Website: crate-barrel
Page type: cross-sells
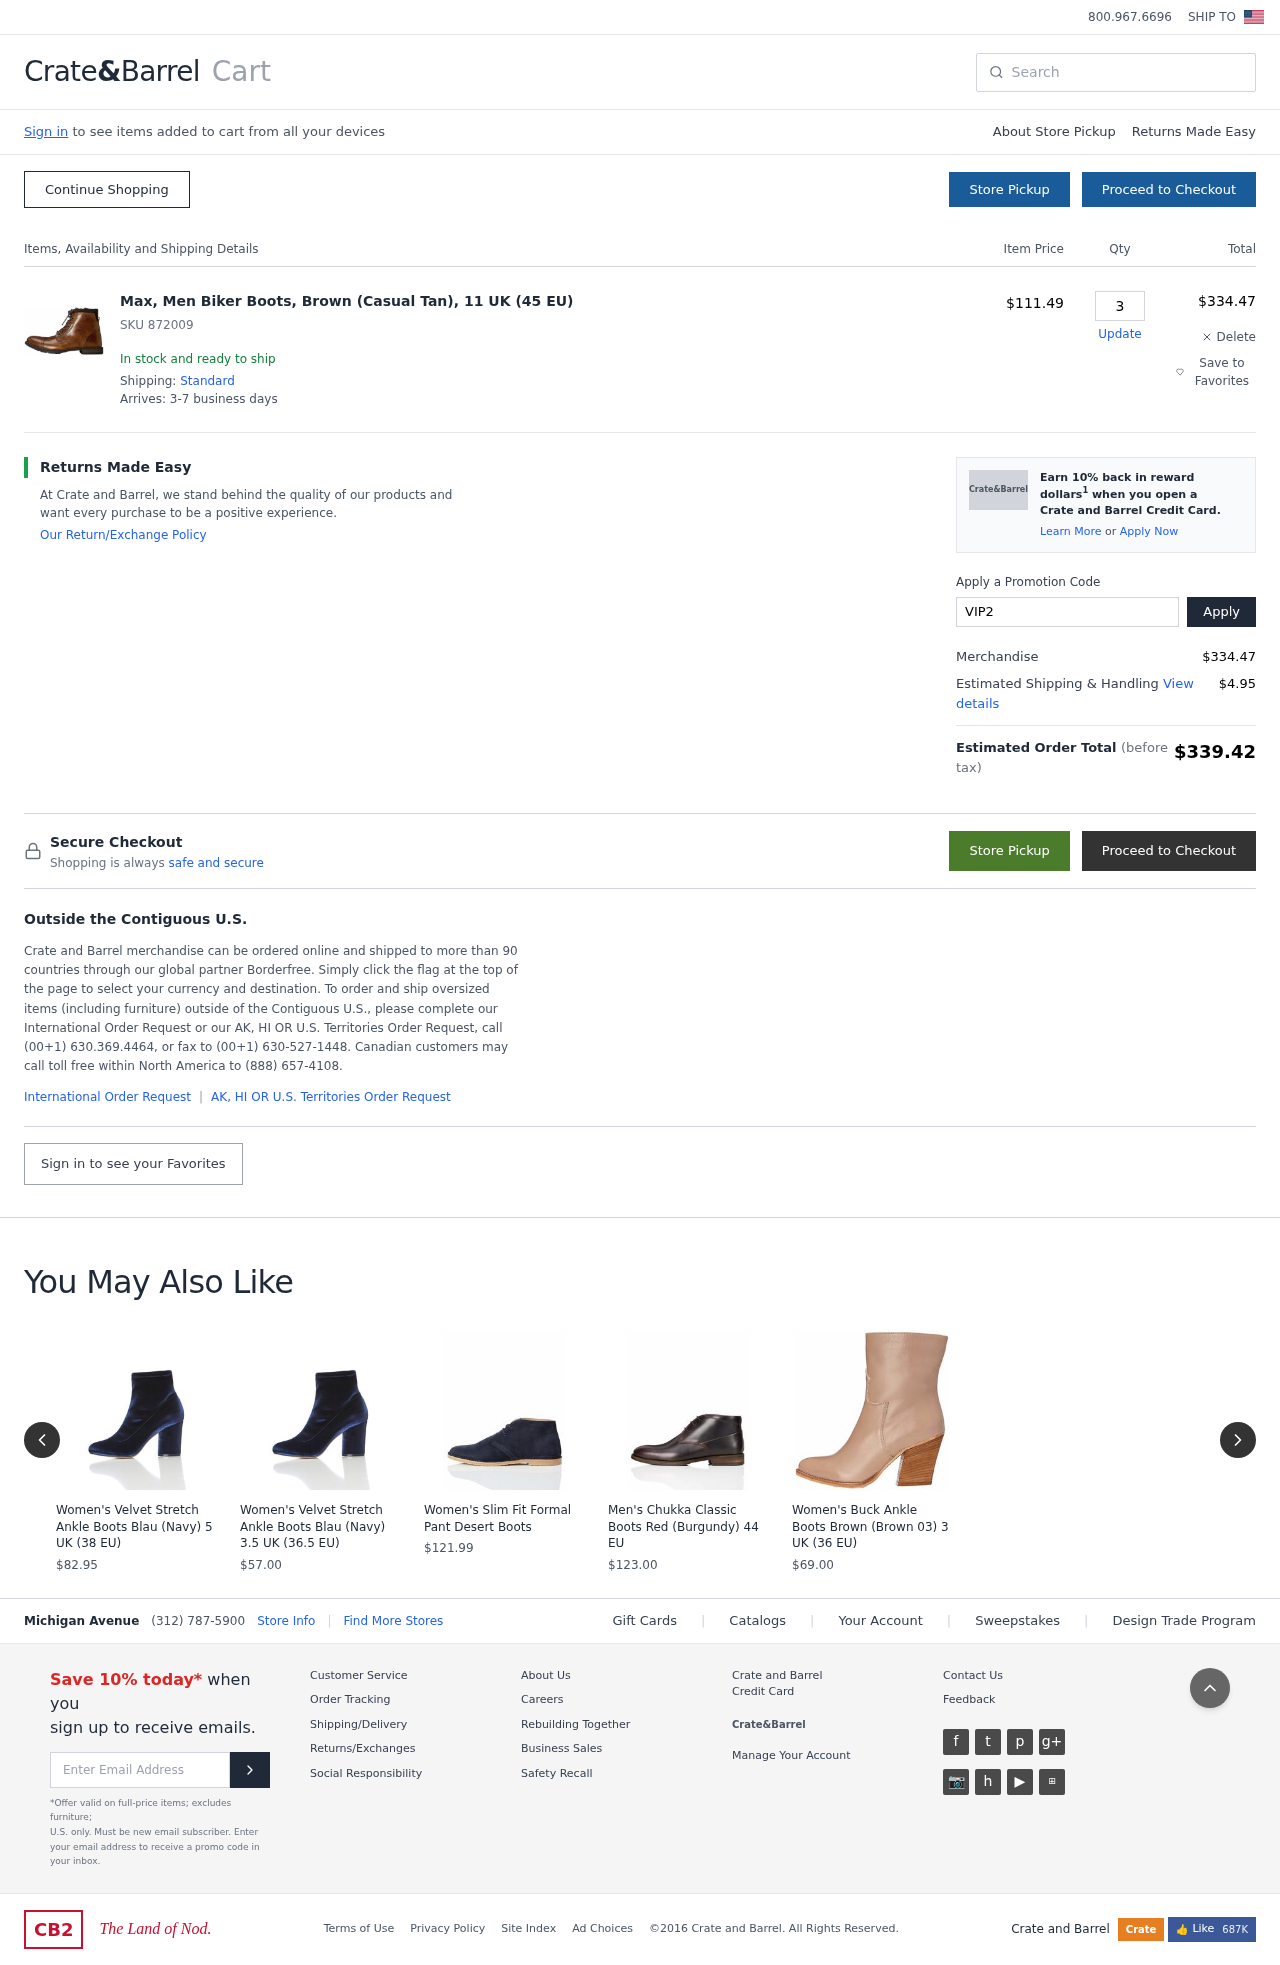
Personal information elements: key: PII_PROMO_CODE
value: VIP2589
Product elements: key: PRODUCT1_NAME
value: Max, Men Biker Boots, Brown (Casual Tan), 11 UK (45 EU)
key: PRODUCT1_PRICE
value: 111.49
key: PRODUCT1_QUANTITY
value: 3
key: PRODUCT2_NAME
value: Women's Velvet Stretch Ankle Boots Blau (Navy) 5 UK (38 EU)
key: PRODUCT2_PRICE
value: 82.95
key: PRODUCT3_NAME
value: Women's Velvet Stretch Ankle Boots Blau (Navy) 3.5 UK (36.5 EU)
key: PRODUCT3_PRICE
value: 57
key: PRODUCT4_NAME
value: Women's Slim Fit Formal Pant Desert Boots
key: PRODUCT4_PRICE
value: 121.99
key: PRODUCT5_NAME
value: Men's Chukka Classic Boots Red (Burgundy) 44 EU
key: PRODUCT5_PRICE
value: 123
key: PRODUCT6_NAME
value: Women's Buck Ankle Boots Brown (Brown 03) 3 UK (36 EU)
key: PRODUCT6_PRICE
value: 69
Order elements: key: ORDER_SKU
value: SKU 872009
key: ORDER_ITEM_TOTAL
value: $334.47
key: ORDER_SUBTOTAL
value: $334.47
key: ORDER_SHIPPING_COST
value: $4.95
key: ORDER_TOTAL
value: $339.42
Search elements: key: HEADER_SEARCH
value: Search